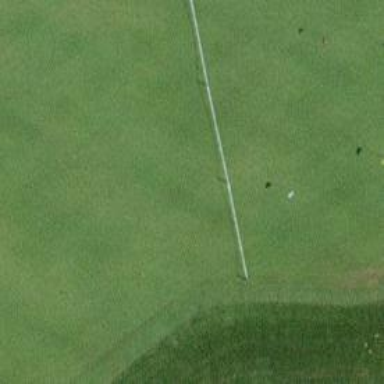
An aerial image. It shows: Golf green.